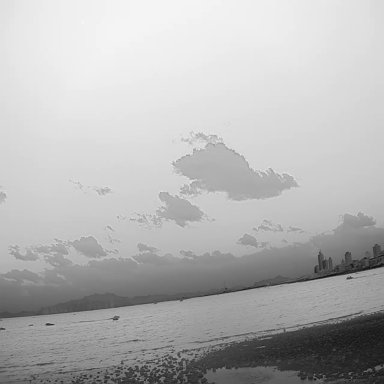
There is a canoe in the infrared image.